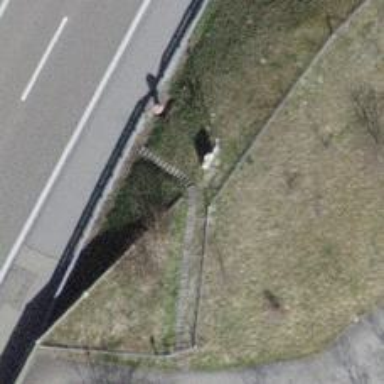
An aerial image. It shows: Road with steps.